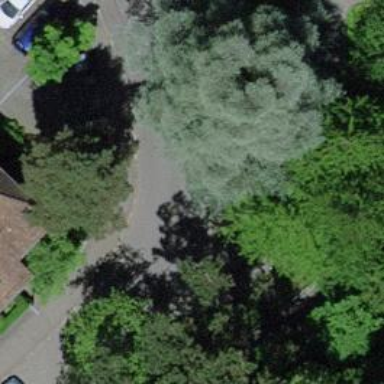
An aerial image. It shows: Residential road with asphalt surface and separate sidewalk.